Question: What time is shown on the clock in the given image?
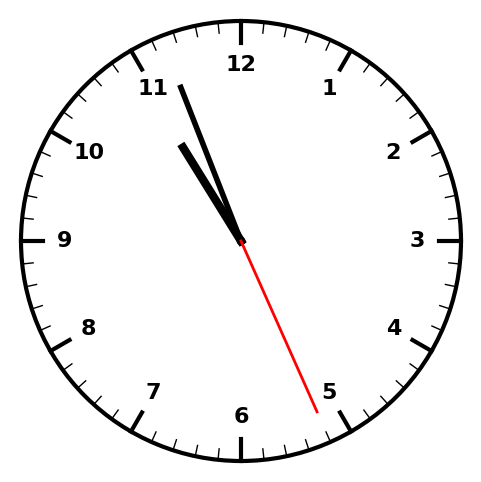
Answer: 10:56:26